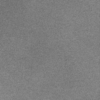
Label: dusty